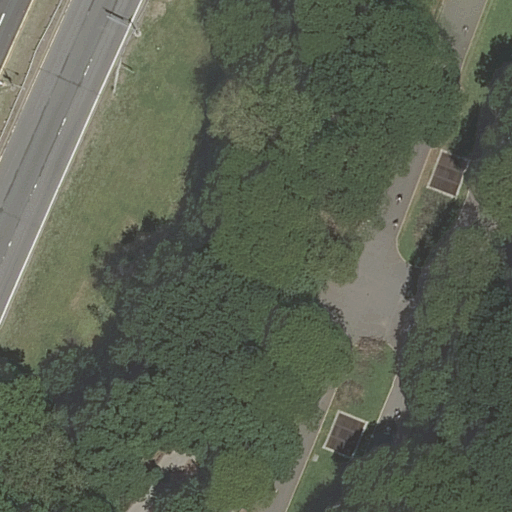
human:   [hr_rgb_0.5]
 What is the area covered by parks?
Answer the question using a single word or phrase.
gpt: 434m2

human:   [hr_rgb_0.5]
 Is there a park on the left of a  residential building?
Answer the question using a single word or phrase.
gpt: no

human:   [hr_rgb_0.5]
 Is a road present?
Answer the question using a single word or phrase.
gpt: yes

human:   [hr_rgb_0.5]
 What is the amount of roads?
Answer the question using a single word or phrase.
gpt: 5

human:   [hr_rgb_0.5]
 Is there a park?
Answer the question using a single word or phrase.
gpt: yes

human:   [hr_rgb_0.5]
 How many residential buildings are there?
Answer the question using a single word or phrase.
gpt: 0

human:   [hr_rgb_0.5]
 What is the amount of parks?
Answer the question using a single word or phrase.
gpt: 1

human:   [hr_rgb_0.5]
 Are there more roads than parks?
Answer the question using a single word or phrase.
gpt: yes

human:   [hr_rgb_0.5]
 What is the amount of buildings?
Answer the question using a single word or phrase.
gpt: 0

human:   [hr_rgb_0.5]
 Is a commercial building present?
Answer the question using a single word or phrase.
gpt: no

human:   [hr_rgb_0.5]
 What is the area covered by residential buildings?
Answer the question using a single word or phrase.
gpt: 0m2

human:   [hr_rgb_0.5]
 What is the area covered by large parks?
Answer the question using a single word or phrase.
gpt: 0m2

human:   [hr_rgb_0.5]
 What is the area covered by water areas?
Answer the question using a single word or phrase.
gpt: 0m2

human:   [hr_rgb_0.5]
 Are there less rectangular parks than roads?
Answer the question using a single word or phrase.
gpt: yes

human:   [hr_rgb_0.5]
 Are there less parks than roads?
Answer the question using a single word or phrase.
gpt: yes

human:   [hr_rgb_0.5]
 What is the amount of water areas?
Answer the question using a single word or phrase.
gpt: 0

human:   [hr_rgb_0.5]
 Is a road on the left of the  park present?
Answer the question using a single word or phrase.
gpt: yes

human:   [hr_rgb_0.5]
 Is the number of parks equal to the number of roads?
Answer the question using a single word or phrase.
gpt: no

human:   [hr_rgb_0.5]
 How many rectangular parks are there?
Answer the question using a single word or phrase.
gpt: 1

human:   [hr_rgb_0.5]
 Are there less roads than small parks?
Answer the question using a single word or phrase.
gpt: no

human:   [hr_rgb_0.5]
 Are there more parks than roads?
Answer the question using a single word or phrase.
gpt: no

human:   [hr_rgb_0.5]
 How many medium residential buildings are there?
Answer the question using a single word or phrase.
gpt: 0

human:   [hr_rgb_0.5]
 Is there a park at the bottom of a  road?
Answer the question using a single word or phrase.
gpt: yes

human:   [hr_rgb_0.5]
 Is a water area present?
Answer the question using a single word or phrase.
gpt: no

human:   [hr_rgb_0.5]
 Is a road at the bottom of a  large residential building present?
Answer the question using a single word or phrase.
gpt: no

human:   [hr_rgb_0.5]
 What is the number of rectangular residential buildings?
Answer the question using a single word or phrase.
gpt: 0

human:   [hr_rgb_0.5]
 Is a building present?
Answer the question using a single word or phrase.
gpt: no

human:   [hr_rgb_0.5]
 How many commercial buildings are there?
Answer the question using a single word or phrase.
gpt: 0

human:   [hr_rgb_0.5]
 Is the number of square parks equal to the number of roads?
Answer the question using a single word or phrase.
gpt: no

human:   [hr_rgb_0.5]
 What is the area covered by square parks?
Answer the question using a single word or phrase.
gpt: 0m2

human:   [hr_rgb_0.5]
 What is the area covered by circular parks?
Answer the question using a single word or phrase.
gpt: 0m2

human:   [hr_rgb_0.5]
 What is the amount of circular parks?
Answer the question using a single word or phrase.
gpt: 0

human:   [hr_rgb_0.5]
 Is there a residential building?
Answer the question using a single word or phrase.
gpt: no

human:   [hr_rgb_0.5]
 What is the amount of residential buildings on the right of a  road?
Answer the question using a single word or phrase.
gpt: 0

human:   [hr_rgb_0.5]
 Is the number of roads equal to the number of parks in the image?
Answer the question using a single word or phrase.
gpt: no

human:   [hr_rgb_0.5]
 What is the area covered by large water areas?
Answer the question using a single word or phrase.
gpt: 0m2

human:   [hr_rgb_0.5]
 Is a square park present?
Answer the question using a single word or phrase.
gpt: no

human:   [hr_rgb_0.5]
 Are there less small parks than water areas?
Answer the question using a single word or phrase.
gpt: no

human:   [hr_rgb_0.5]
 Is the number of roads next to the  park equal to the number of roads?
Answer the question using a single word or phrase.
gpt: yes

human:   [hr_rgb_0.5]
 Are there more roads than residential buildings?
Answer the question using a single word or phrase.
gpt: yes

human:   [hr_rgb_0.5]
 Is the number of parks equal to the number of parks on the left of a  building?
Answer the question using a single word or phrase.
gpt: no

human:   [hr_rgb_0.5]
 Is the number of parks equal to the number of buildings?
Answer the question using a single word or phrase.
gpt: no

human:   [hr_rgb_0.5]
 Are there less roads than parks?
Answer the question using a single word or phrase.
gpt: no

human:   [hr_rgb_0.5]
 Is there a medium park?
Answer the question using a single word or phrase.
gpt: yes

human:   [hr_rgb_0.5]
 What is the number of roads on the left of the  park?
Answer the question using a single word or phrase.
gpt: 5

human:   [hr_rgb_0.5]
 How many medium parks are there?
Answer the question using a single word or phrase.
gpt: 1

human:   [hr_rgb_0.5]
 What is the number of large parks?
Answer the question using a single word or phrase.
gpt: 0

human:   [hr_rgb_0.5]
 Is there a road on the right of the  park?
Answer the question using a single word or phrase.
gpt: no

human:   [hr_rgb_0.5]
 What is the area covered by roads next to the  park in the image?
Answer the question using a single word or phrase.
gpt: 0m2

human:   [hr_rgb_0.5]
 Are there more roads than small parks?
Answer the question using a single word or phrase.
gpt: yes

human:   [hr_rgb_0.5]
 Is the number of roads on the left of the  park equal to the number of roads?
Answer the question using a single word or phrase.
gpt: yes

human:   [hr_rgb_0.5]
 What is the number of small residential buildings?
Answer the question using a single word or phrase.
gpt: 0

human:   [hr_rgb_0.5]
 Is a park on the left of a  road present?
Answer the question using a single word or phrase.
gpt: no

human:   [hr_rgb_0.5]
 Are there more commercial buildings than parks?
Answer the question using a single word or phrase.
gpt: no

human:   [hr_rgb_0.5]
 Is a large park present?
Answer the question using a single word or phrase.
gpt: no

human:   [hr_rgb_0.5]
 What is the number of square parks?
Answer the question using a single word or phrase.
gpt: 0

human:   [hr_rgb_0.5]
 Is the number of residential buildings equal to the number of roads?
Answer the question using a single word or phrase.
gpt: no

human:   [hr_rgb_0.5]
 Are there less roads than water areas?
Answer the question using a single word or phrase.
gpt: no

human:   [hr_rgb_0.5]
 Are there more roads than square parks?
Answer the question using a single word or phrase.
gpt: yes

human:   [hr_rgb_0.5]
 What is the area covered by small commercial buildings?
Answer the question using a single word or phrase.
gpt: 0m2

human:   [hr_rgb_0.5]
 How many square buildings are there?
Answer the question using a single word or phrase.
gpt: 0

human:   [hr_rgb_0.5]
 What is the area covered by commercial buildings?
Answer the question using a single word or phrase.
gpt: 0m2

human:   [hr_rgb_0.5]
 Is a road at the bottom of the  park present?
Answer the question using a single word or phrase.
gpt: no

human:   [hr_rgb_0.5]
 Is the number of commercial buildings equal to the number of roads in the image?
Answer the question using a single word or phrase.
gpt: no